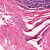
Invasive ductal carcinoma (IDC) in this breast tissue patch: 0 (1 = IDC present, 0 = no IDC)